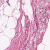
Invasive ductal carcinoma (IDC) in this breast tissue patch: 0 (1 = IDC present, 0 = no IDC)